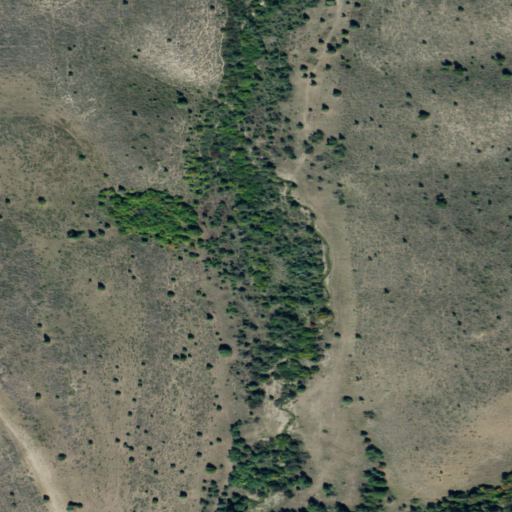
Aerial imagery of valley in Idaho named Dunns Canyon containing shrub, deciduous forest, and woody wetlands